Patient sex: M
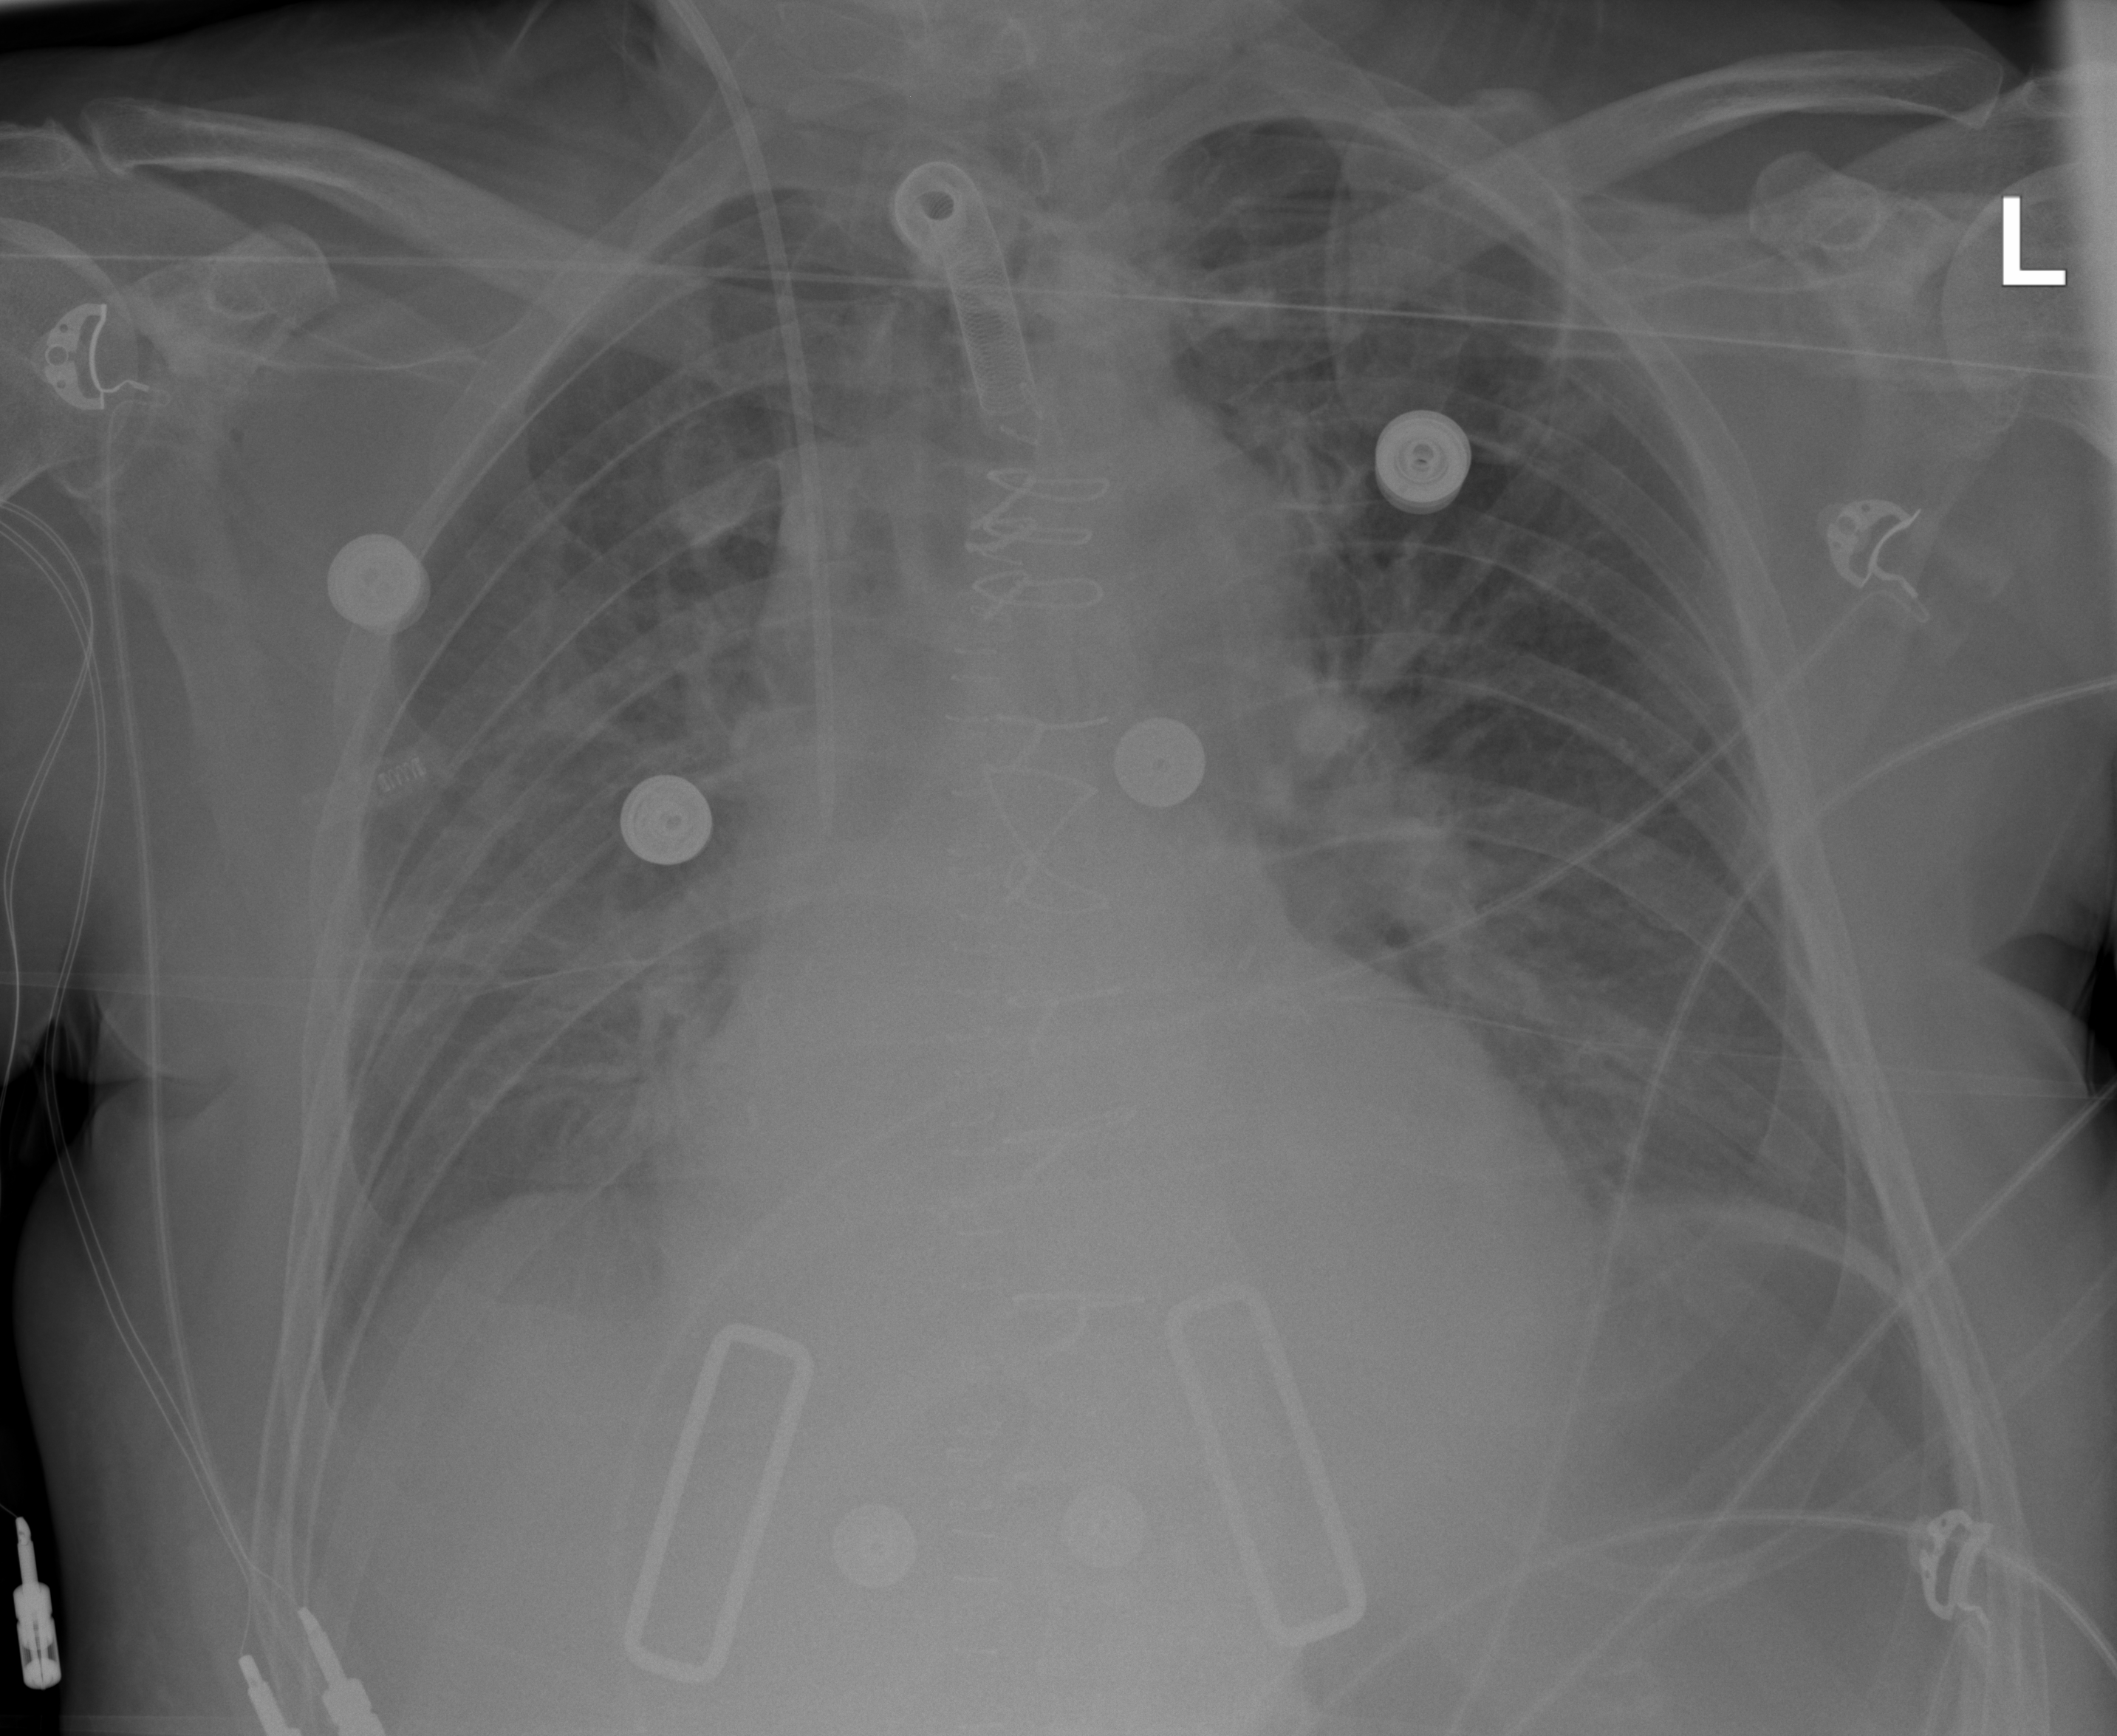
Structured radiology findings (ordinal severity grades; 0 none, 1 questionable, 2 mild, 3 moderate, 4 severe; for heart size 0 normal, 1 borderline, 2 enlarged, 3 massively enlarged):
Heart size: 2
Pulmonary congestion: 2
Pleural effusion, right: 0
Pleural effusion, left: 0
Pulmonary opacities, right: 2
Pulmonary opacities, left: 2
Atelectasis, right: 2
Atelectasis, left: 2